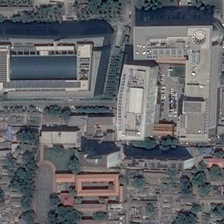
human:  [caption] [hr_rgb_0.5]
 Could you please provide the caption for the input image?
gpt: many buildings and some green trees are in a commercial area .

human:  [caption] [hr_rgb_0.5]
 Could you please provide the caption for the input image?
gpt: many buildings and some green trees are in a commercial area .

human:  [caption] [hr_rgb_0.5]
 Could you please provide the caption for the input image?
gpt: many buildings and some green trees are in a commercial area .

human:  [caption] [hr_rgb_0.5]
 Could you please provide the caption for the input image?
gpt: many buildings and some green trees are in a commercial area .

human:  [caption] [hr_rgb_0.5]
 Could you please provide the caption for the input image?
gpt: many buildings and some green trees are in a commercial area .